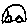
Label: car